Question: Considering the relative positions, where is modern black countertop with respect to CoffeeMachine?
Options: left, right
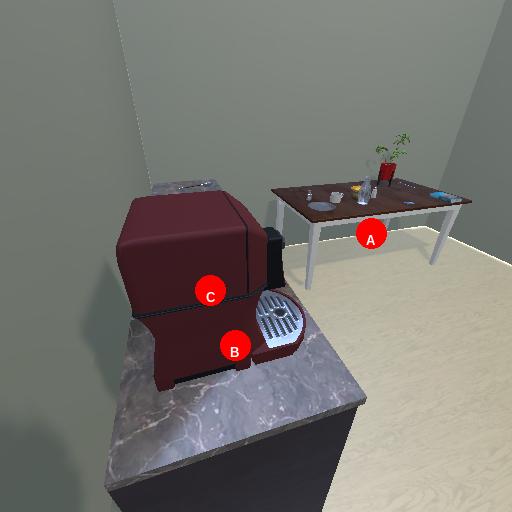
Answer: left